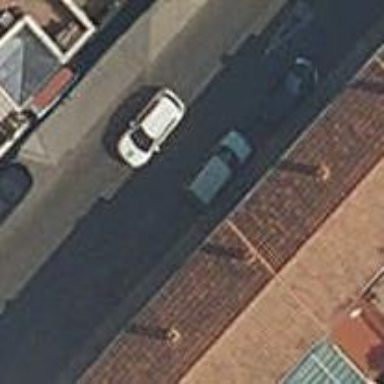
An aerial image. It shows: Residential building.